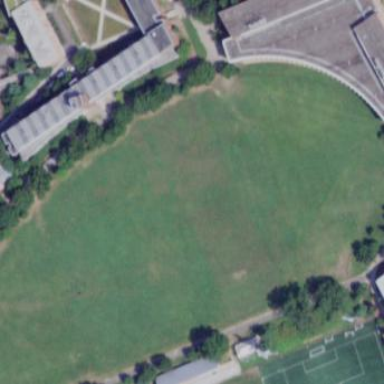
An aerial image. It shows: Recreation ground.